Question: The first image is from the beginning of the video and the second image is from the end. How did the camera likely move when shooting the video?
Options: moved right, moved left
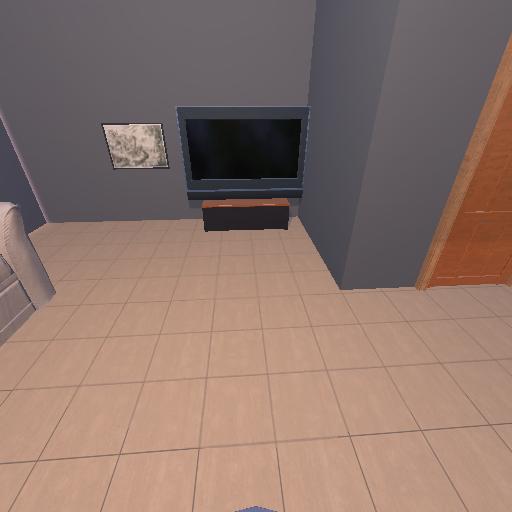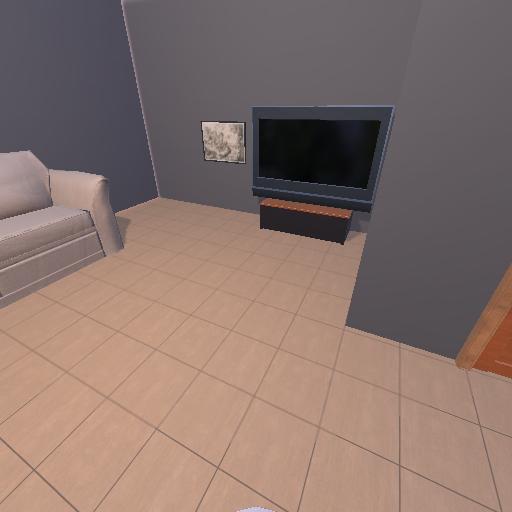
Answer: moved right